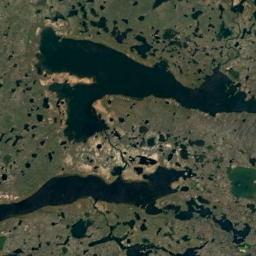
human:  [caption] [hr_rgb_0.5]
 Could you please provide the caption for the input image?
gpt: There is almost no vegetation on this wetland .

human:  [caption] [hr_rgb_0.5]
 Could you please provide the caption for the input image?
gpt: The river surface in a wetland is covered with large green and brown mixed dense vegetation .

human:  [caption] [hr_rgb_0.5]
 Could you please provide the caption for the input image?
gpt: The wetland consists of bare land, Green plants and water .

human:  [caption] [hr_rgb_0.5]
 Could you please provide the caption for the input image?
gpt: Many waters of different sizes and shapes are surrounded by wetlands .

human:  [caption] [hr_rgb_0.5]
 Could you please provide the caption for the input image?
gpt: There are many lakes on the wetland .